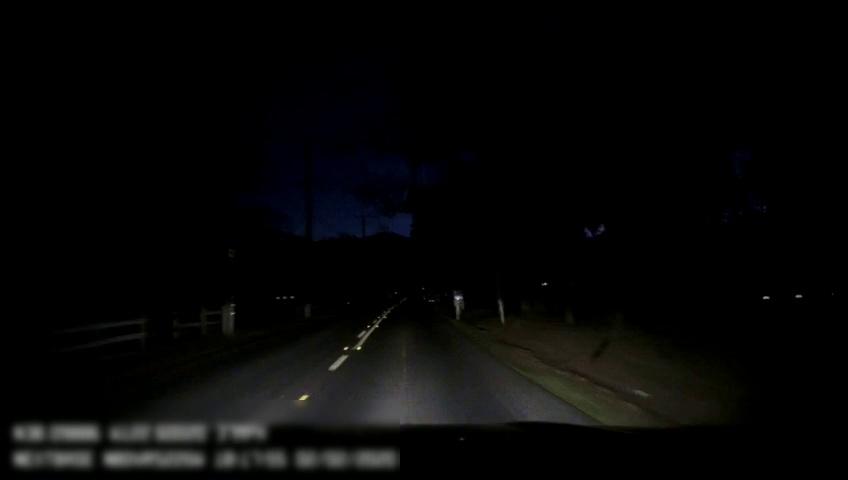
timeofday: Night
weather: Other
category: Drivable Space
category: Lanes | Current Lane